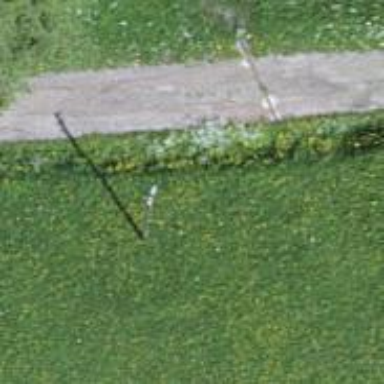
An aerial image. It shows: Power pole.